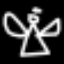
Label: angel